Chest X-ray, AP view. Patient: 69 years old, sex F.
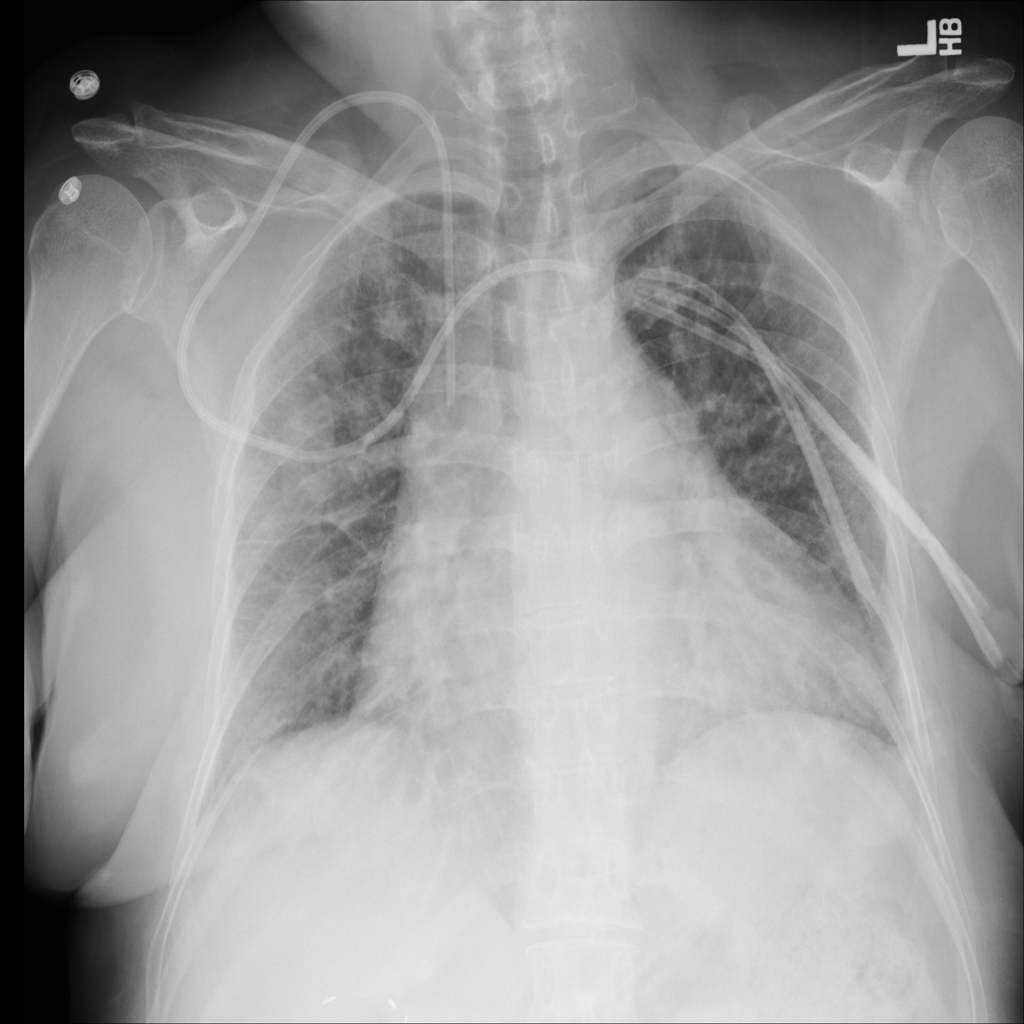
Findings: Edema, Infiltration, Pleural_Thickening, Pneumonia